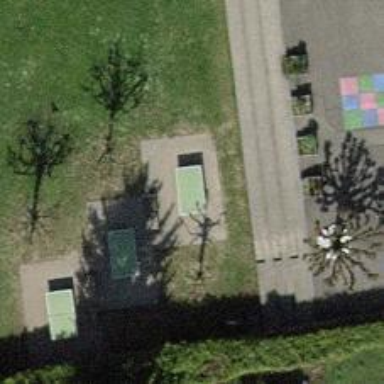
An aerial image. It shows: Pitch for leisure activities.